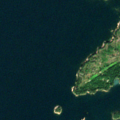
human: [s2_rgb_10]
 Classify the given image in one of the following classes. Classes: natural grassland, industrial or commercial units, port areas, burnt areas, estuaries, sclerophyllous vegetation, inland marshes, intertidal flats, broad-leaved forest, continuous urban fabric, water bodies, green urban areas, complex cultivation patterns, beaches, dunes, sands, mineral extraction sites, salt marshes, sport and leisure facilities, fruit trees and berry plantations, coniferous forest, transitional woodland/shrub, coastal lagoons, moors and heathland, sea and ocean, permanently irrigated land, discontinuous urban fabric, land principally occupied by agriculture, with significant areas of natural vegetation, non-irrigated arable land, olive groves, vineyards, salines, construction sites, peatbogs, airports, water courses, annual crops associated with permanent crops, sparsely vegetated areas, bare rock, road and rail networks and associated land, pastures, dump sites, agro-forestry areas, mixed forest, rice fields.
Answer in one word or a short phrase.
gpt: transitional woodland/shrub, sea and ocean